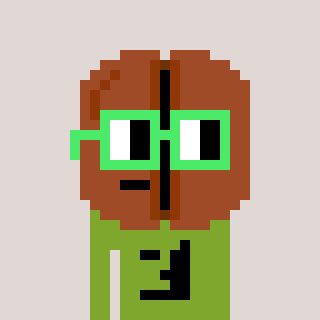
a pixel art character with square light green glasses, a coffeebean-shaped head and a slimegreen-colored body on a warm background